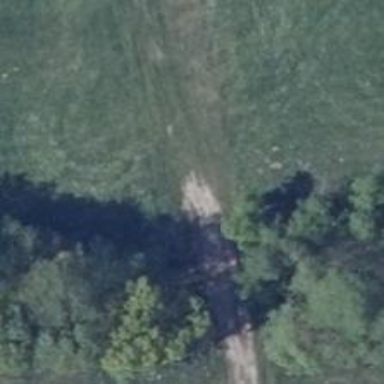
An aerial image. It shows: Grassy track road with grade 4 track type.